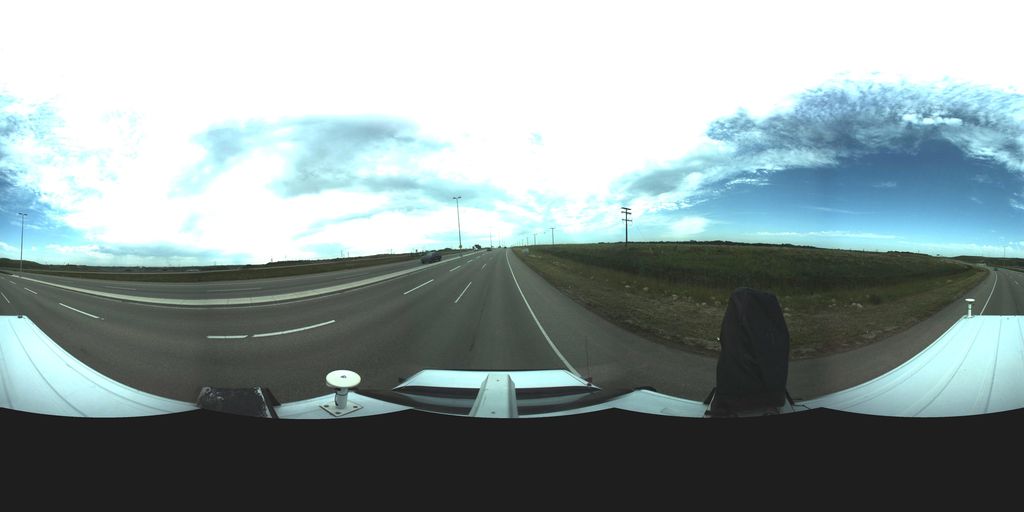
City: saskatoon